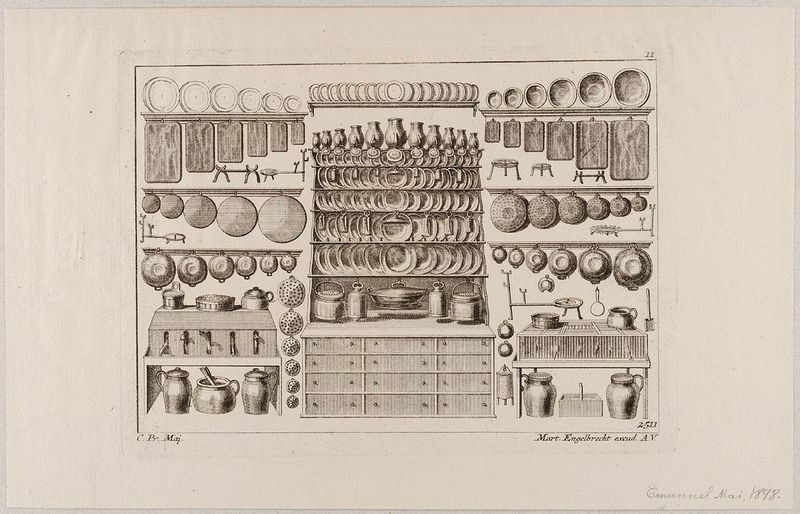
Titel: Kücheneinrichtung
Künstler: Jeremias Wachsmuth
Standort: Hamburg
Institution: Museum für Kunst und Gewerbe Hamburg
Schlagwörter: teller, schrank, grafik, graphik, platte, fotografie, photographie, druckgraphik, druckgrafik, radierung, stich, anrichte, kupferstich, ordnung, hausrat, reproduktionen, druckerzeugnisse, möbel, küche, küchengeräte, ornamentstich, vorlageblätter, küchenschrank, küche gerätschaften